RGB frame:
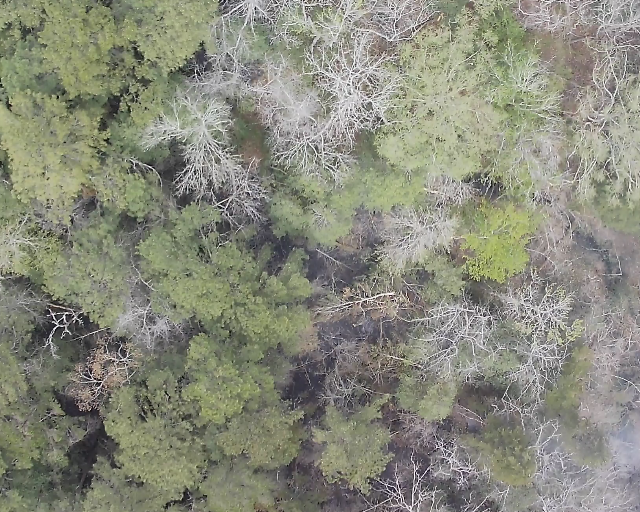
Thermal frame:
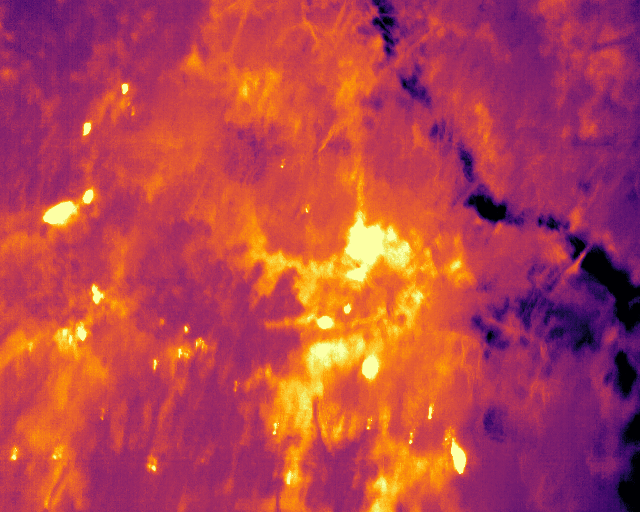
Captured: 2026-02-26 03:07:38
Pixels at or above 80 °C: 132 (fraction of frame: 0.0004028)